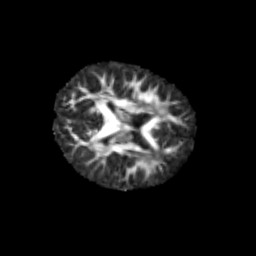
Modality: FA
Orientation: axial
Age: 6
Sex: male
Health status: healthy